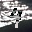
Label: 4